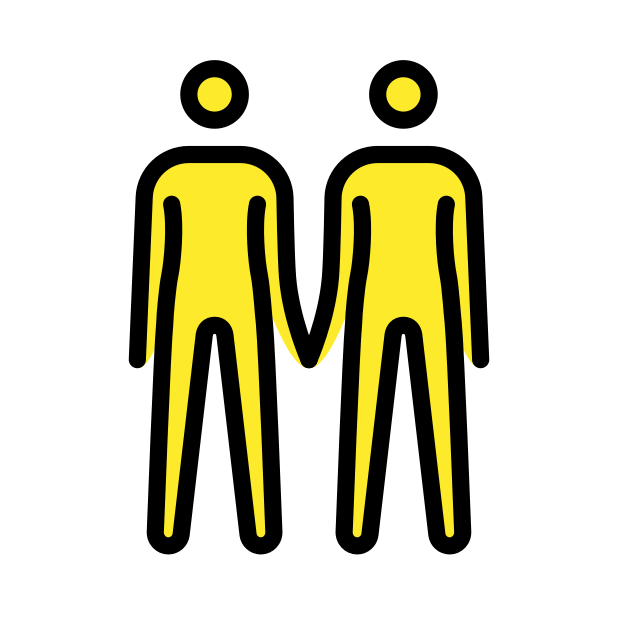
people holding hands